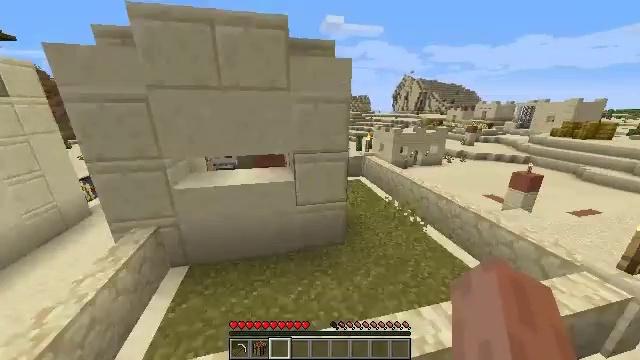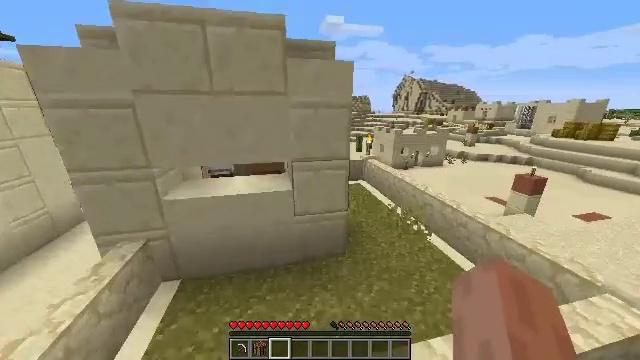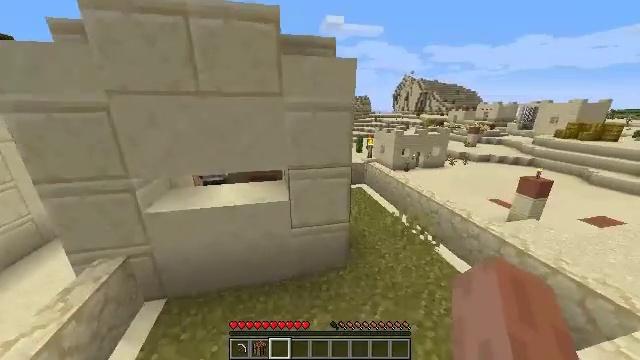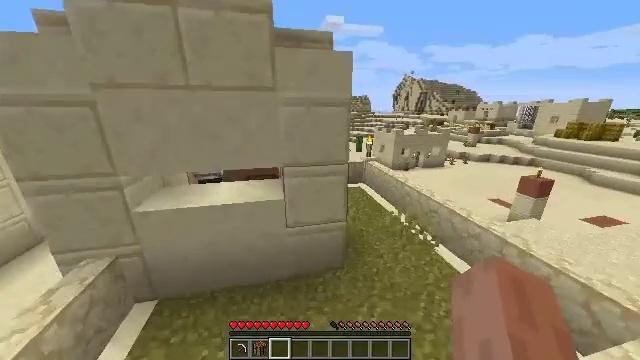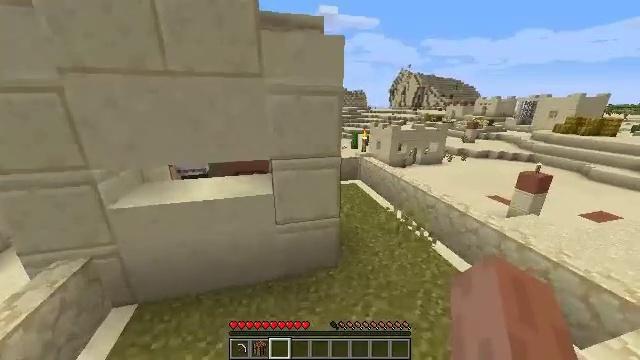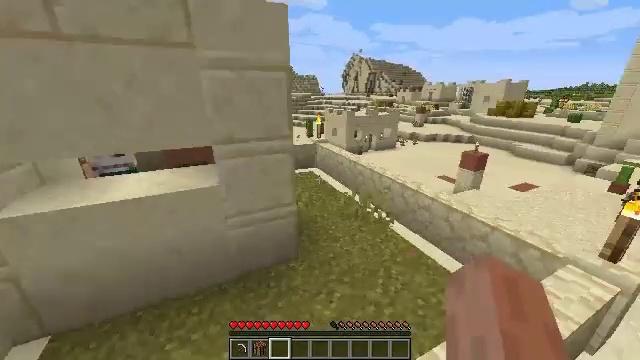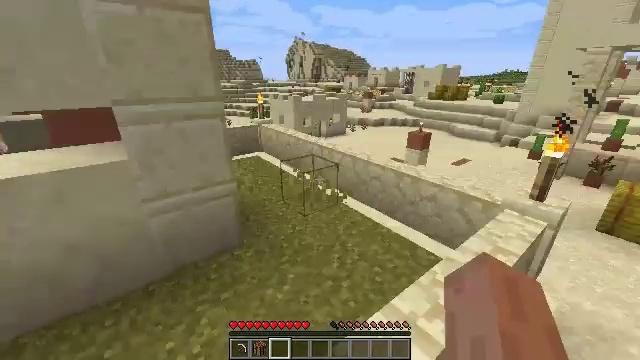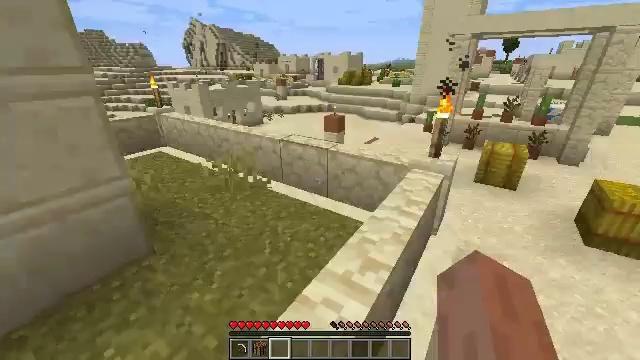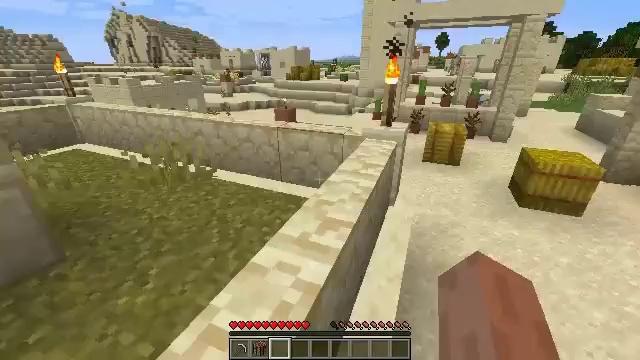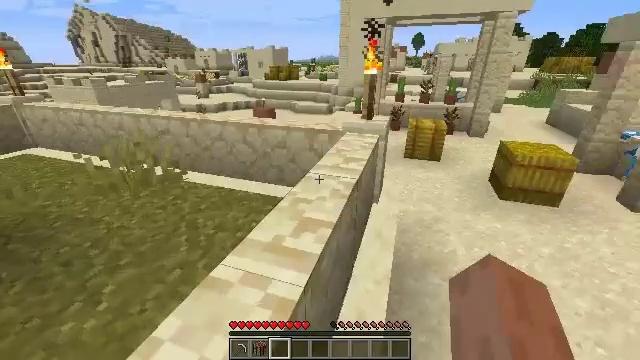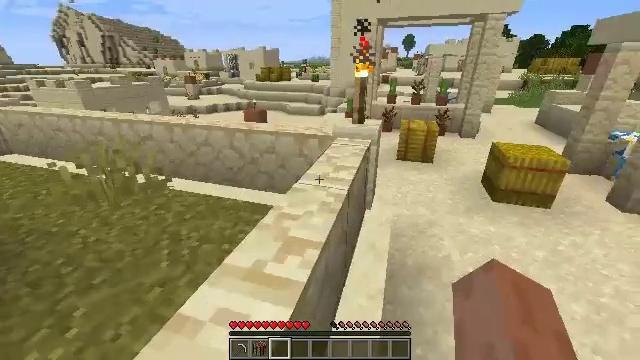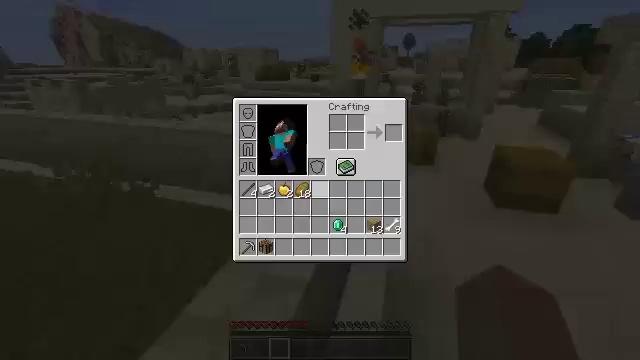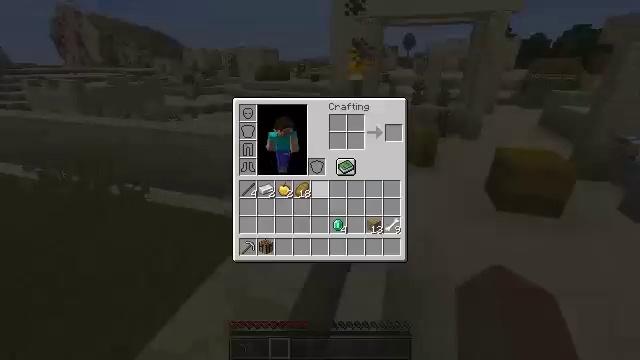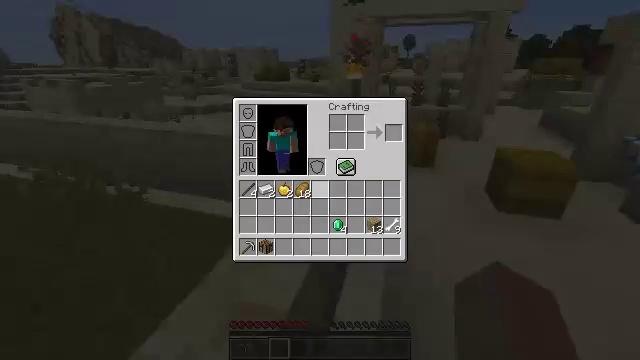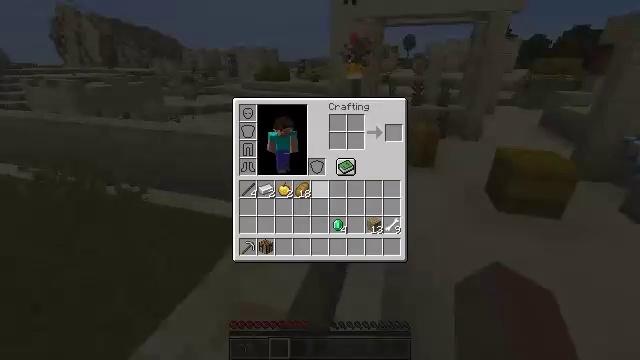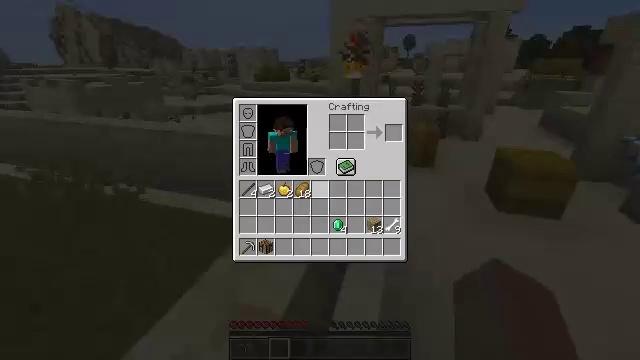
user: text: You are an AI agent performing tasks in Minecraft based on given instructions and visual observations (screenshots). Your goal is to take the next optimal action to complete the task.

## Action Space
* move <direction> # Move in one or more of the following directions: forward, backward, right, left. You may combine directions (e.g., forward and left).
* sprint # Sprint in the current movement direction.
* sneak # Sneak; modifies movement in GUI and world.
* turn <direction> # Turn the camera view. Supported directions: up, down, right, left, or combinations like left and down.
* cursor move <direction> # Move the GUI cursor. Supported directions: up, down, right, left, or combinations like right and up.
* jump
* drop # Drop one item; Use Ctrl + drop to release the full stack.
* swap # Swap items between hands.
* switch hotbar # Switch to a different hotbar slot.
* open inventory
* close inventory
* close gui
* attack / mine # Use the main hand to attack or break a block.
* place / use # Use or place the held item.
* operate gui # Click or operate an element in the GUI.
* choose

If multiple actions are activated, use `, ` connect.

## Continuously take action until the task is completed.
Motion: motion action
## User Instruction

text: Remove a flower pot from the inventory.
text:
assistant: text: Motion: move forward, sprint, jump
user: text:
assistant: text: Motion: move forward, sprint, jump
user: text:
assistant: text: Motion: move forward, sprint, jump
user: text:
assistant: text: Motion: move forward, sprint, turn right, jump
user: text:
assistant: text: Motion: move forward, sprint, turn right and down, jump
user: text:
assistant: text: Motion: move forward, sprint, turn right and down, jump
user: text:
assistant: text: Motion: move forward, sprint, turn right and down, jump
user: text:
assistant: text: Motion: move forward, sprint, turn right, jump
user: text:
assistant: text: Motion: move forward, sprint, turn right
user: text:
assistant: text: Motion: move forward, sprint, turn right
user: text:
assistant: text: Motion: move forward, sprint, open inventory
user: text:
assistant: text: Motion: move forward, sprint, open inventory
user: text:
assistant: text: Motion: move forward, sprint
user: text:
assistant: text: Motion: no_op
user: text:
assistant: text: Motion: no_op
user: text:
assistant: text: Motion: cursor move right and down
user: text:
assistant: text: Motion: cursor move right and down
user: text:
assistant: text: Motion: sneak, cursor move down
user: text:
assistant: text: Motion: sneak
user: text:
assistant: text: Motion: sneak
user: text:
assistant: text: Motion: sneak
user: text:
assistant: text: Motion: sneak, cursor move left
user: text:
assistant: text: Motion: sneak, cursor move left and up
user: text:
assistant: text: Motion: sneak, cursor move left and up
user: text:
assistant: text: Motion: sneak
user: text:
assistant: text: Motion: sneak
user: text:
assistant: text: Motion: sneak
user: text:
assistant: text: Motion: sneak
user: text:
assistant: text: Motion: sneak, operate gui
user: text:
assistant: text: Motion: sneak, operate gui